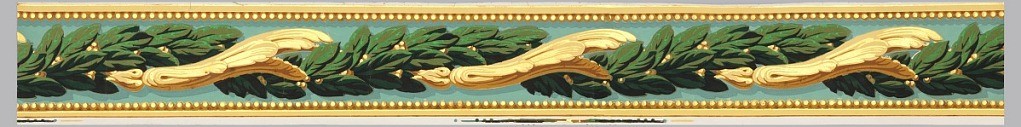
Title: Border
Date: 1850–60
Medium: Block-printed and gilded on paper
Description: Green foliate rinceaux with gold scrolls framed by beaded border in gold.